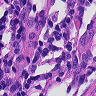
Metastatic tissue present: no